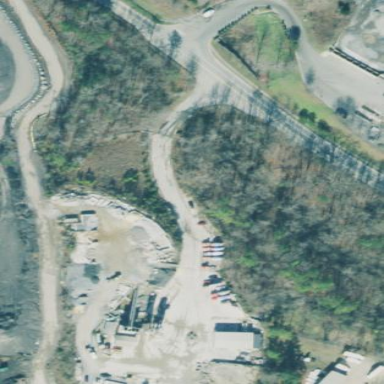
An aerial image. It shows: Industrial area used for concrete manufacturing.